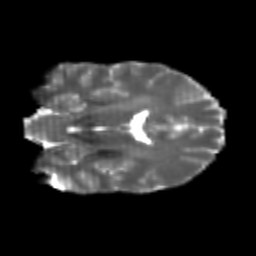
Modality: T2w
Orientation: coronal
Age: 24
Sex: male
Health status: healthy
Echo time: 0.074 s